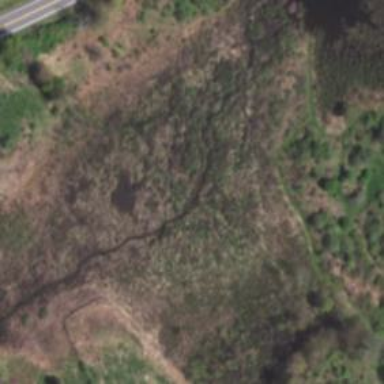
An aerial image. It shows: Marsh wetland.